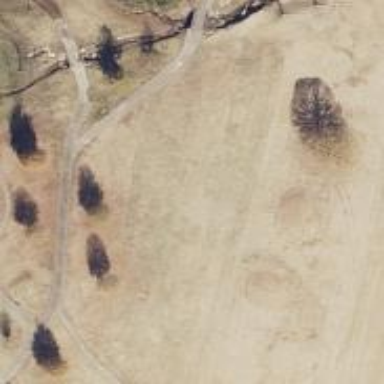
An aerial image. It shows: Golf hole.